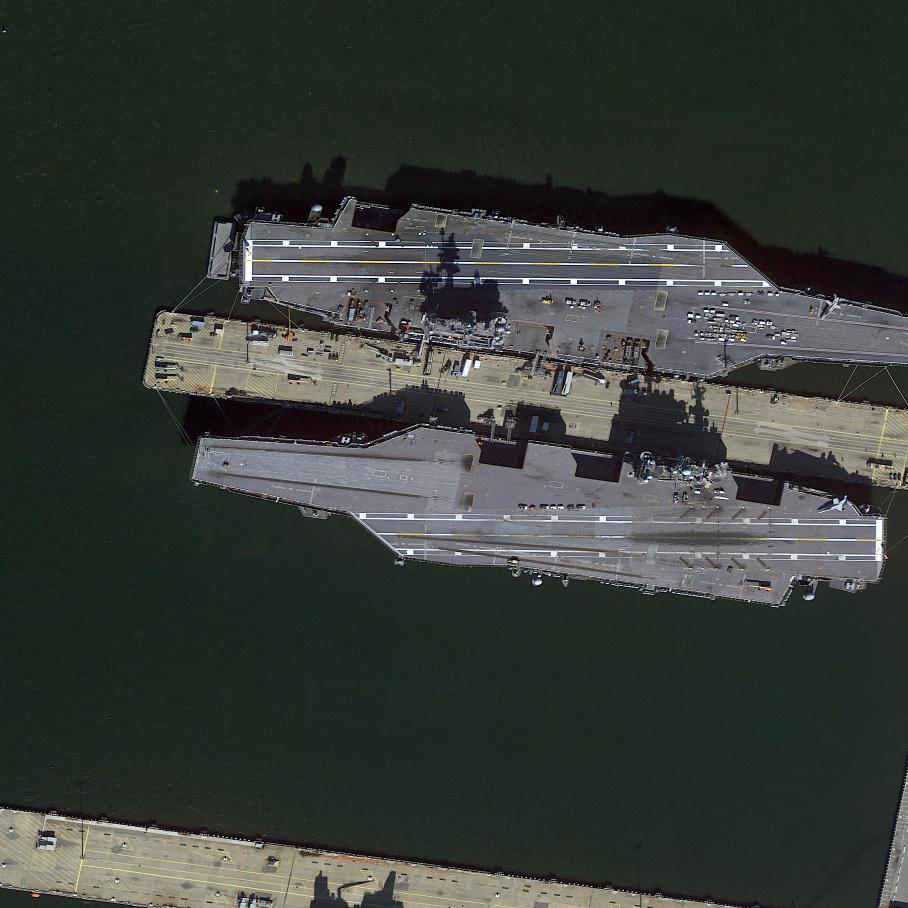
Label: Nimitz-class_aircraft_carrier